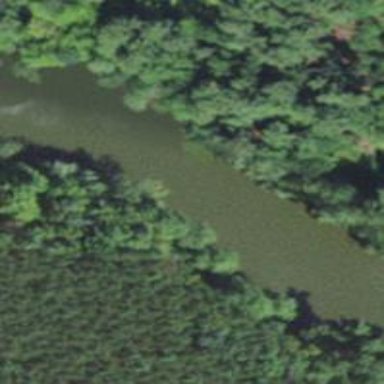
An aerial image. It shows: Beautiful river scene.